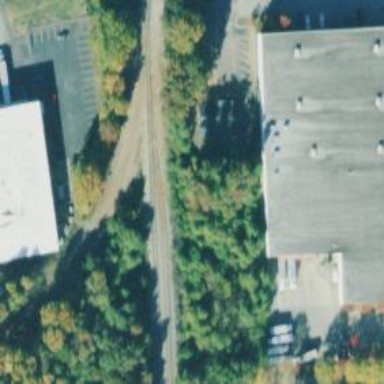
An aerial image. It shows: Railway siding with rails.